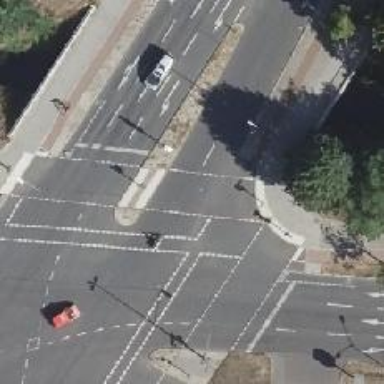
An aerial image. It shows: Crossing with traffic signals.